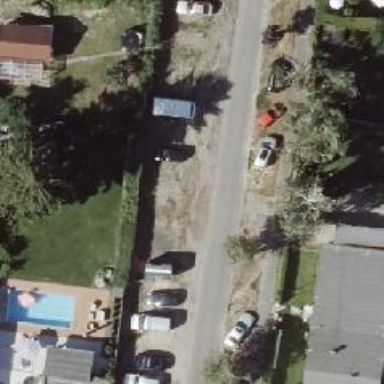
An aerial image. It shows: Smooth asphalt road in residential area.